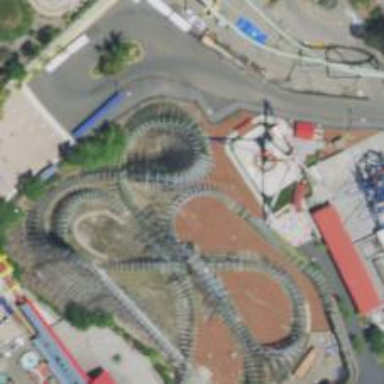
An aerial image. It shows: Thrilling roller coaster attraction.